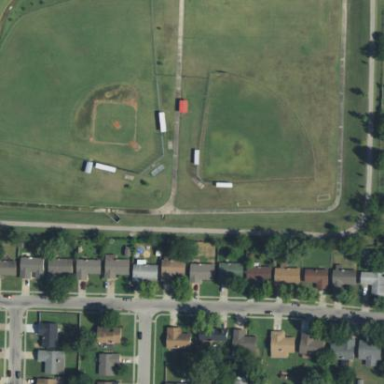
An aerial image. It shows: Baseball pitch for leisure land activities.